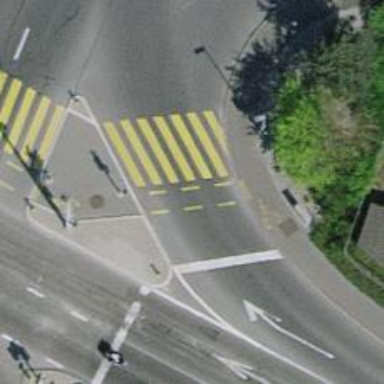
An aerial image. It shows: Road crossing with traffic signals.